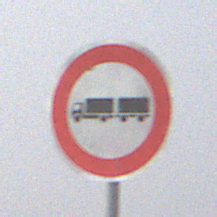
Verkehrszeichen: VerbotLastkraftwagenMitAnhaenger
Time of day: MorningAfternoon
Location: Outdoor (Nature)
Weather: PartlyCloudy
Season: NotSpecified
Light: Natural